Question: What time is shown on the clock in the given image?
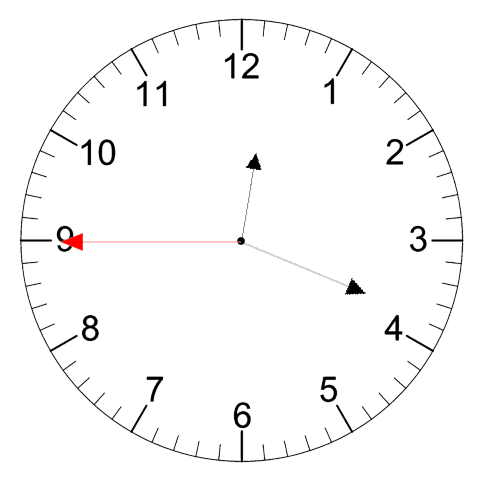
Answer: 12:18:45